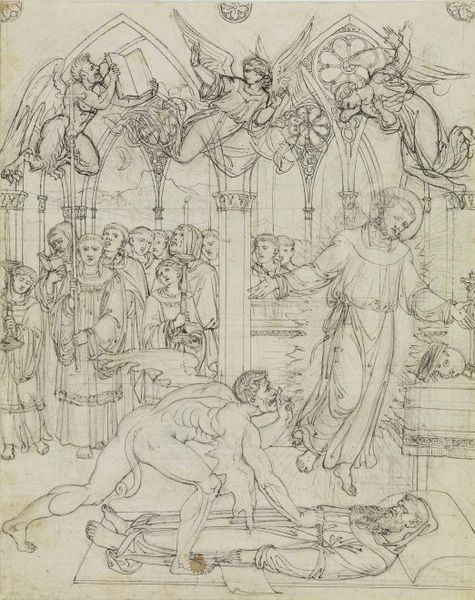
Titel: Streit des Hl. Franziskus mit dem Satan um die Seele des Mönches Guido da Montefeltro (Dante Inferno, Canto 27, V 112)
Künstler: Joseph Anton Koch
Standort: Karlsruhe
Institution: Staatliche Kunsthalle Karlsruhe
Schlagwörter: arch, arches, bishop, church, column, columns, crowd, men, people, pillow, pope, priest, robes, white, women, belt, black, dress, funeral, group, hair, old, room, skirt, windows, woman, bed, print, sheets, floor, angel, angels, heaven, hell, life, man, mass, mythology, naked, nude, head, mountain, death, feet, male, drawing, paper, black and white, cartoon, line, sketch, tail, battle, beard, devil, flight, fly, flying, myth, saint, books, cross, wings, dead, cherubs, person, human, procession, cape, design, plan, renaissance, cathedral, chirst, draft, jesus, prayer, ceiling, art, study, monk, monks, pencil, moon, gothic, choir, religion, finger, god, book, candle, christ, mourning, lying, sleep, sleeping, pillar, ghost, tod, humans, christian, christianity, sailing, saints, begging, bible, biblical, engel, staff, body, evil, wing, beg, sacred, kill, priests, cieling, skull, ceremony, glory, point, killing, knife, halo, holy, catholic, dying, fallen, corpse, indoor, jesus christ, luzifer, burial, air, rosette, sick, lucifer, säule, dead man, pillars, graphite, spirit, demon, apostel, demons, ascension, miracle, francis, satan, monch, paradise, quiet, contour, prepatory, worship, line drawing, bless, angelic, crux, good, sacral, friar, die, ascending, soul, blacki, pilow, rapture, gravure, guardian, beelzeebub, guardian angels, hol, exorcism, exorcist, en, christan, byble, sying, saatan, mournin